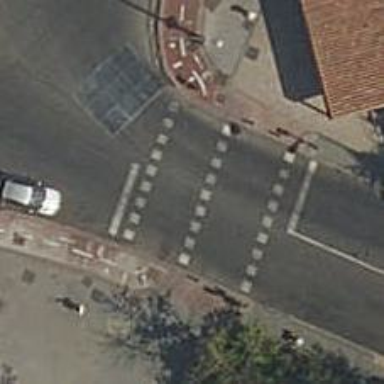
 there are traffic signals and zebra crossing."